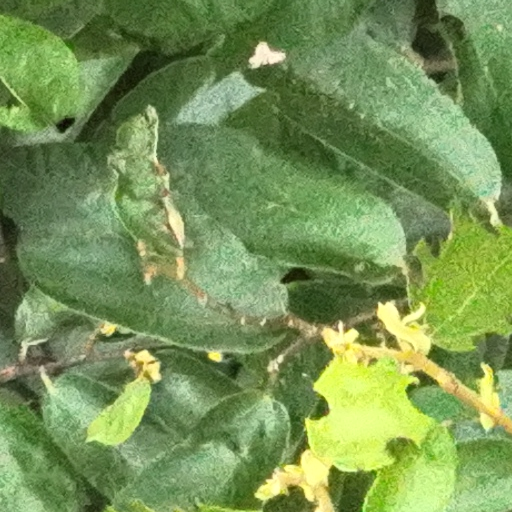
Species: Luehea seemannii
GBIF accepted scientific name: Luehea seemannii
Crown area (m\u00b2): 116.425